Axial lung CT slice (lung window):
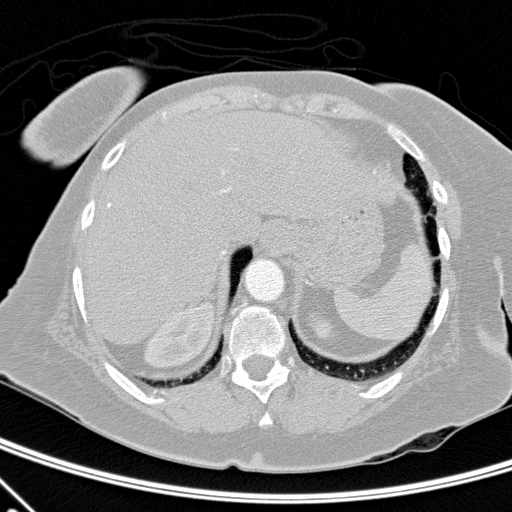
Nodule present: no